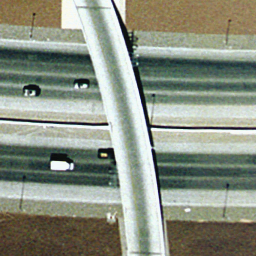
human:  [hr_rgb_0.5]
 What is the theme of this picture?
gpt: overpass

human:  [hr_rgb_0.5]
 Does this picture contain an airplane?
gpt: no

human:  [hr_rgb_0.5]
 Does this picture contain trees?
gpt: no

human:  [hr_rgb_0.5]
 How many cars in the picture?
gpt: four

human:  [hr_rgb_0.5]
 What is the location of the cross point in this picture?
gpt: up and bottom